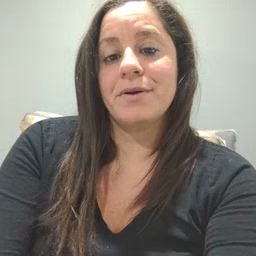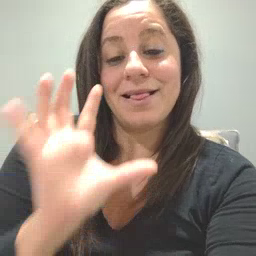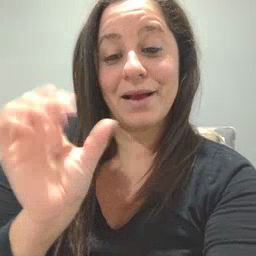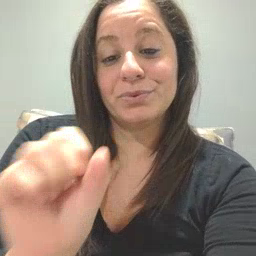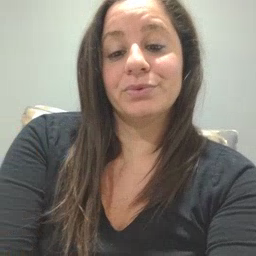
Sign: loud